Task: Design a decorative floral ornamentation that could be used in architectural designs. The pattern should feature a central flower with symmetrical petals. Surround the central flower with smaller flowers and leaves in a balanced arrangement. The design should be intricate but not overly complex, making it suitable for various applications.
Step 400:
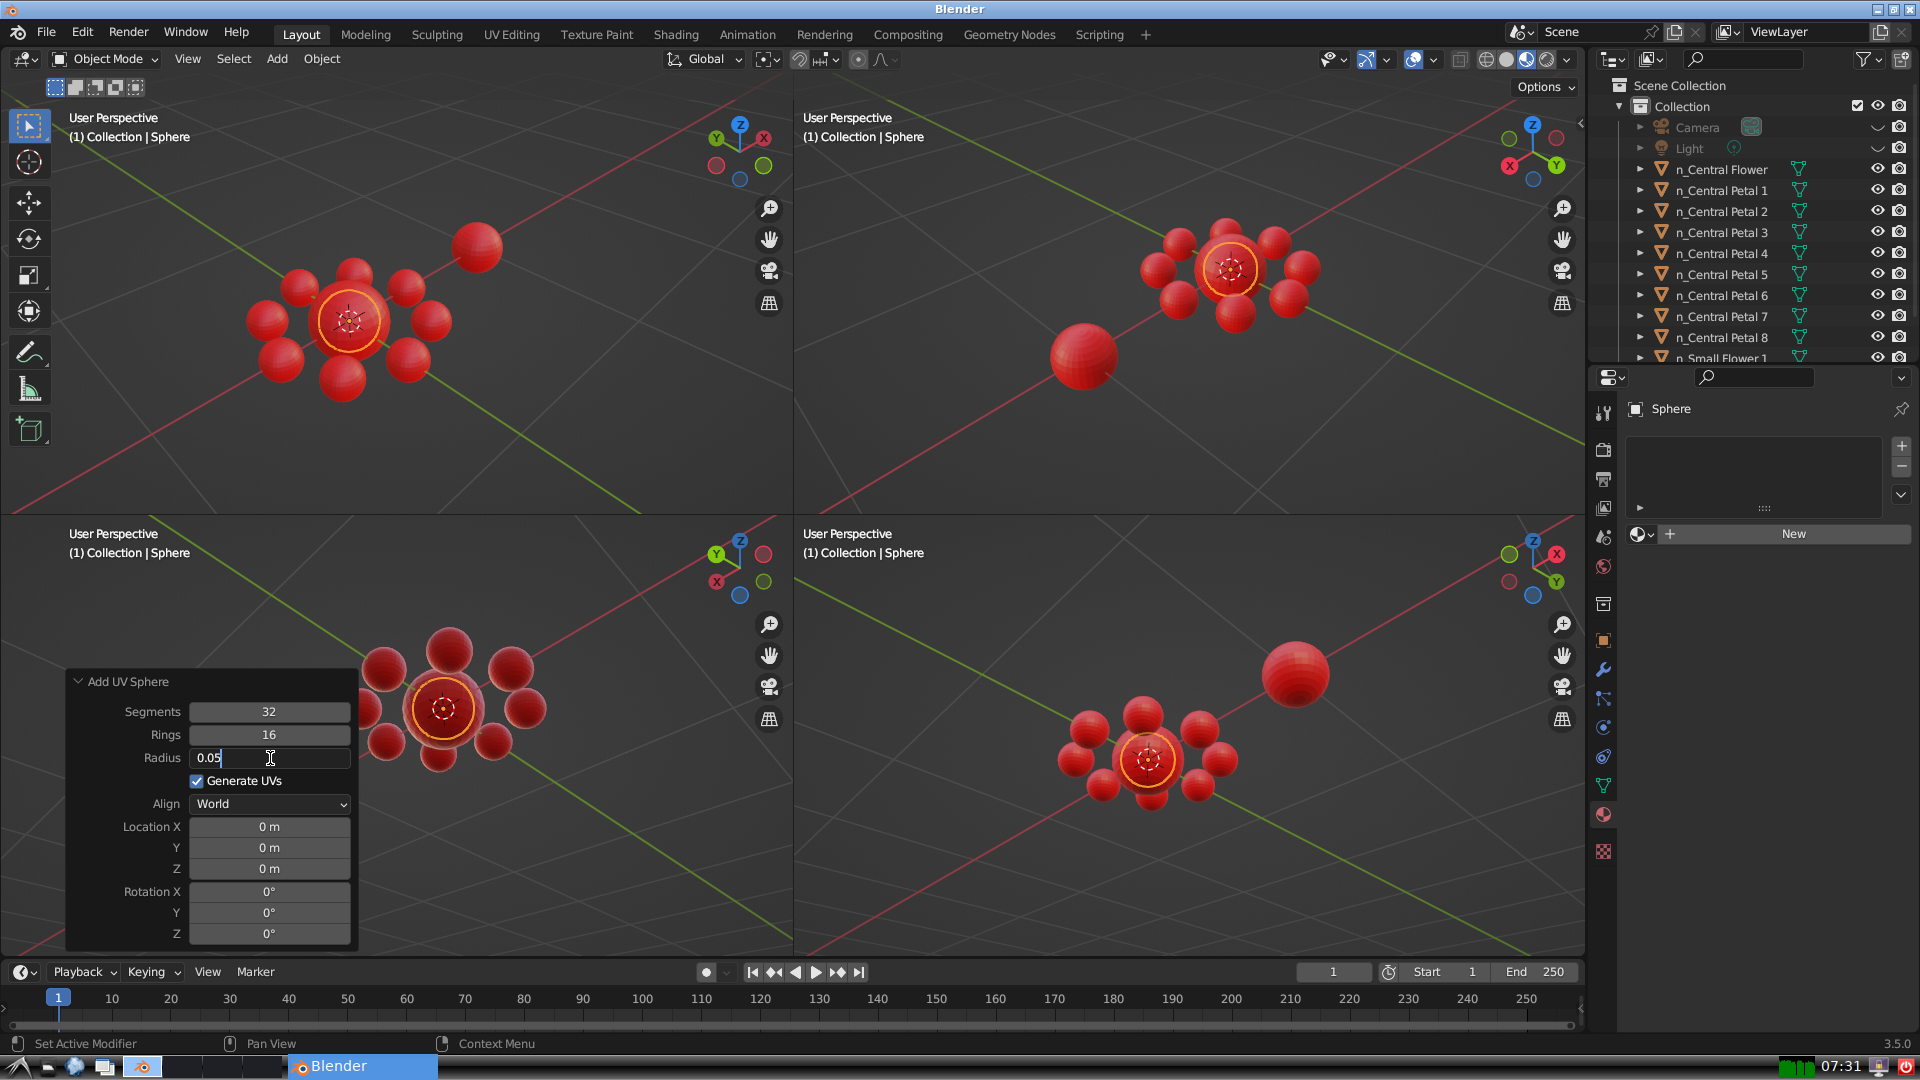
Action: {"key_press": ['Return']}